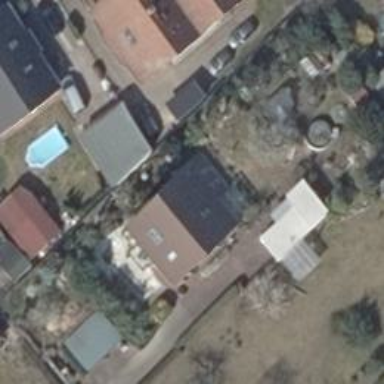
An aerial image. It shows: Detached building.